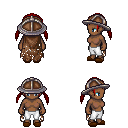
a pixel art fantasy rpg character, female body template, human, dark skin, brown tattered cape, white pants, red twin-tailed hairstyle, chain helm, brown slippers, four views (front, back, left, right), 2x2 character sprite sheet, small pixel art, hard edges, no anti-aliasing